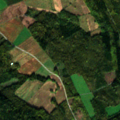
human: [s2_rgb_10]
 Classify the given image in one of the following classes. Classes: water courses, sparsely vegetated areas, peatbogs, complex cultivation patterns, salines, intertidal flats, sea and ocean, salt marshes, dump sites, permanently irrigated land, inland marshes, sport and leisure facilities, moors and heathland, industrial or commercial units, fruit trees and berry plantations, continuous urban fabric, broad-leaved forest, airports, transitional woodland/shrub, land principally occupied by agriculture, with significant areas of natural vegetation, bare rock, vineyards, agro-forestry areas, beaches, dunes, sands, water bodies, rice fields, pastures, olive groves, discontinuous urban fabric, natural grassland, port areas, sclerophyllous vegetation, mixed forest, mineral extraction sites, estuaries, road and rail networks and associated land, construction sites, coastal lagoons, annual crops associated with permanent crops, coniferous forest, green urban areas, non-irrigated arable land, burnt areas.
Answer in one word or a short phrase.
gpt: non-irrigated arable land, broad-leaved forest, coniferous forest, mixed forest